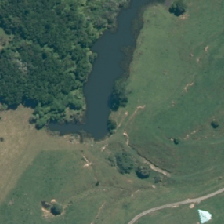
Land cover: manuka_kanuka